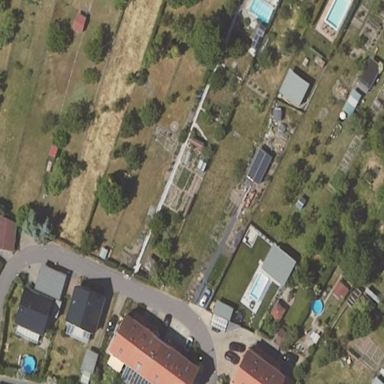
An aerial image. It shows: Garden that is leisure land.